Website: macys
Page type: billing-address
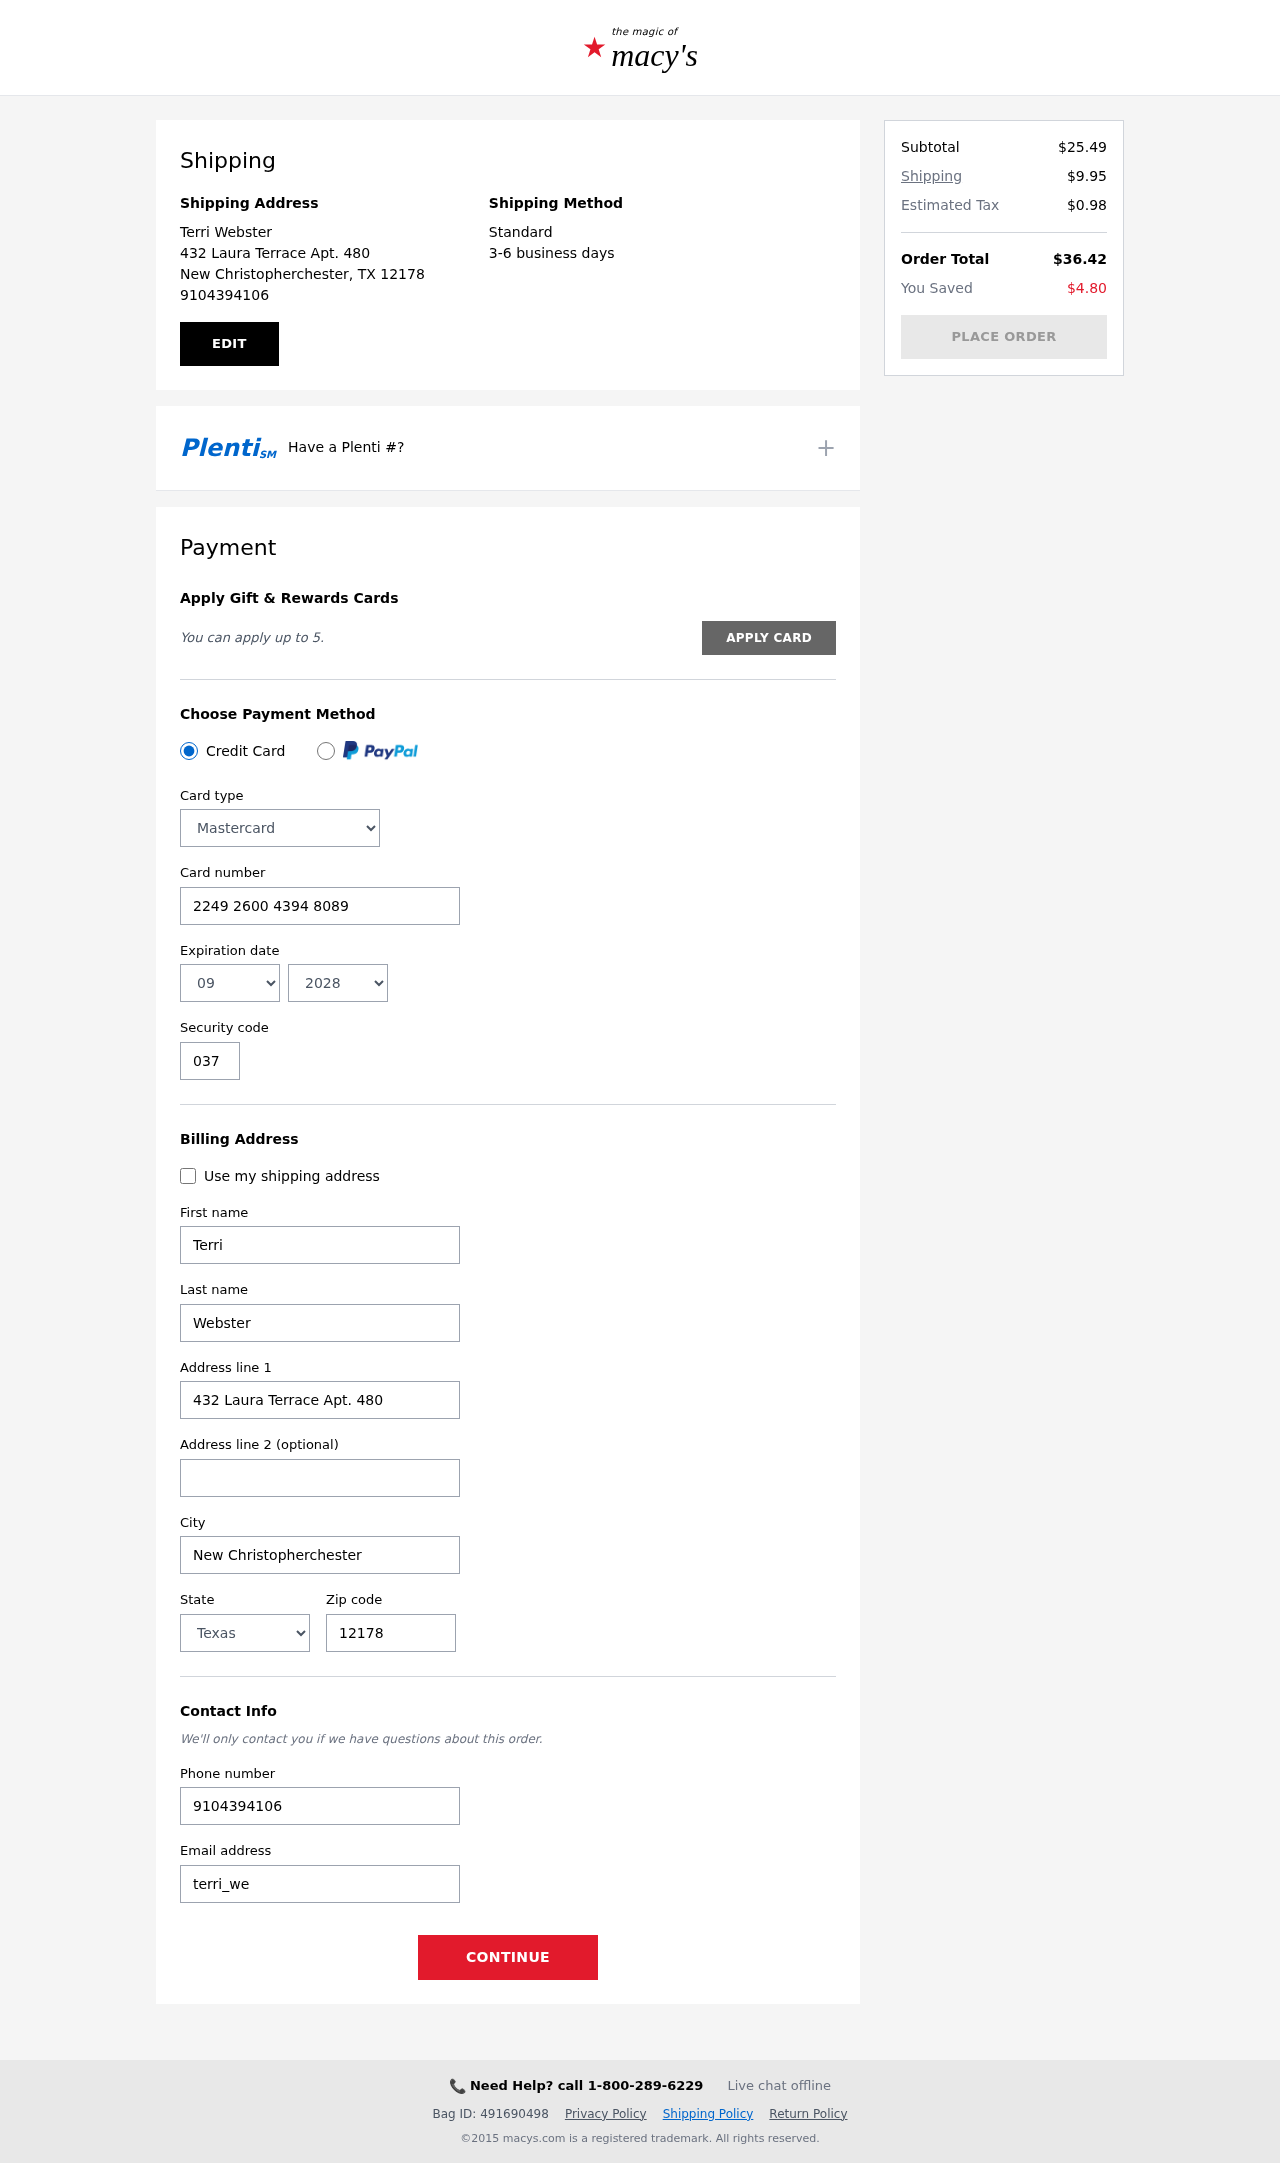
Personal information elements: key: PII_CARD_CVV
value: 037
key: PII_CARD_EXPIRY_MONTH
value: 09
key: PII_CARD_EXPIRY_YEAR
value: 28
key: PII_CARD_NUMBER
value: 2249 2600 4394 8089
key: PII_CARD_TYPE
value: Mastercard
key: PII_CITY
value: New Christopherchester
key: PII_CITY_STATE_ZIP
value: New Christopherchester, TX 12178
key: PII_EMAIL
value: terri_webster@hotmail.com
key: PII_FIRSTNAME
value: Terri
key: PII_FULLNAME
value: Terri Webster
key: PII_LASTNAME
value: Webster
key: PII_PHONE
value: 9104394106
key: PII_POSTCODE
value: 12178
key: PII_STATE
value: Texas
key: PII_STREET
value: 432 Laura Terrace Apt. 480
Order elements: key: ORDER_SUBTOTAL
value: $25.49
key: ORDER_SHIPPING_COST
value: $9.95
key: ORDER_TAX
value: $0.98
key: ORDER_TOTAL
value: $36.42
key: ORDER_SAVINGS
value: $4.80